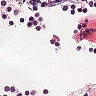
Metastatic tissue present: no